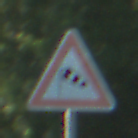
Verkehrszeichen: SeitenwindVonLinks
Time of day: MorningAfternoon
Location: Outdoor (Nature)
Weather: Clear
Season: NotSpecified
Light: Natural